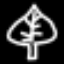
Label: leaf